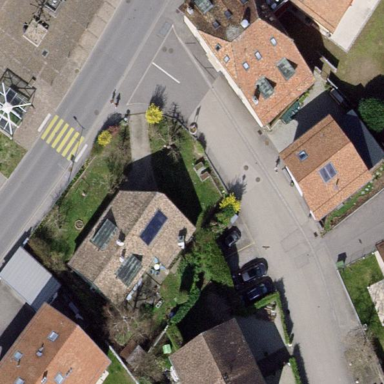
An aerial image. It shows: Half-hipped roof shape on the apartments building.